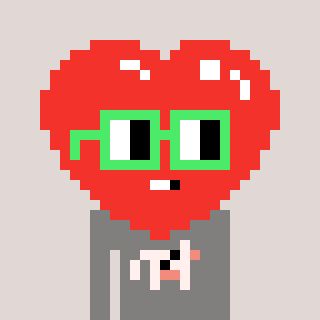
a pixel art character with square light green glasses, a heart-shaped head and a bluegrey-colored body on a warm background